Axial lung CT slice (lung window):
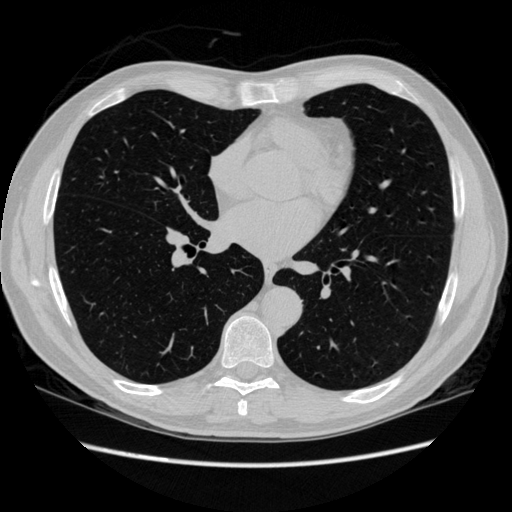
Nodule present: no